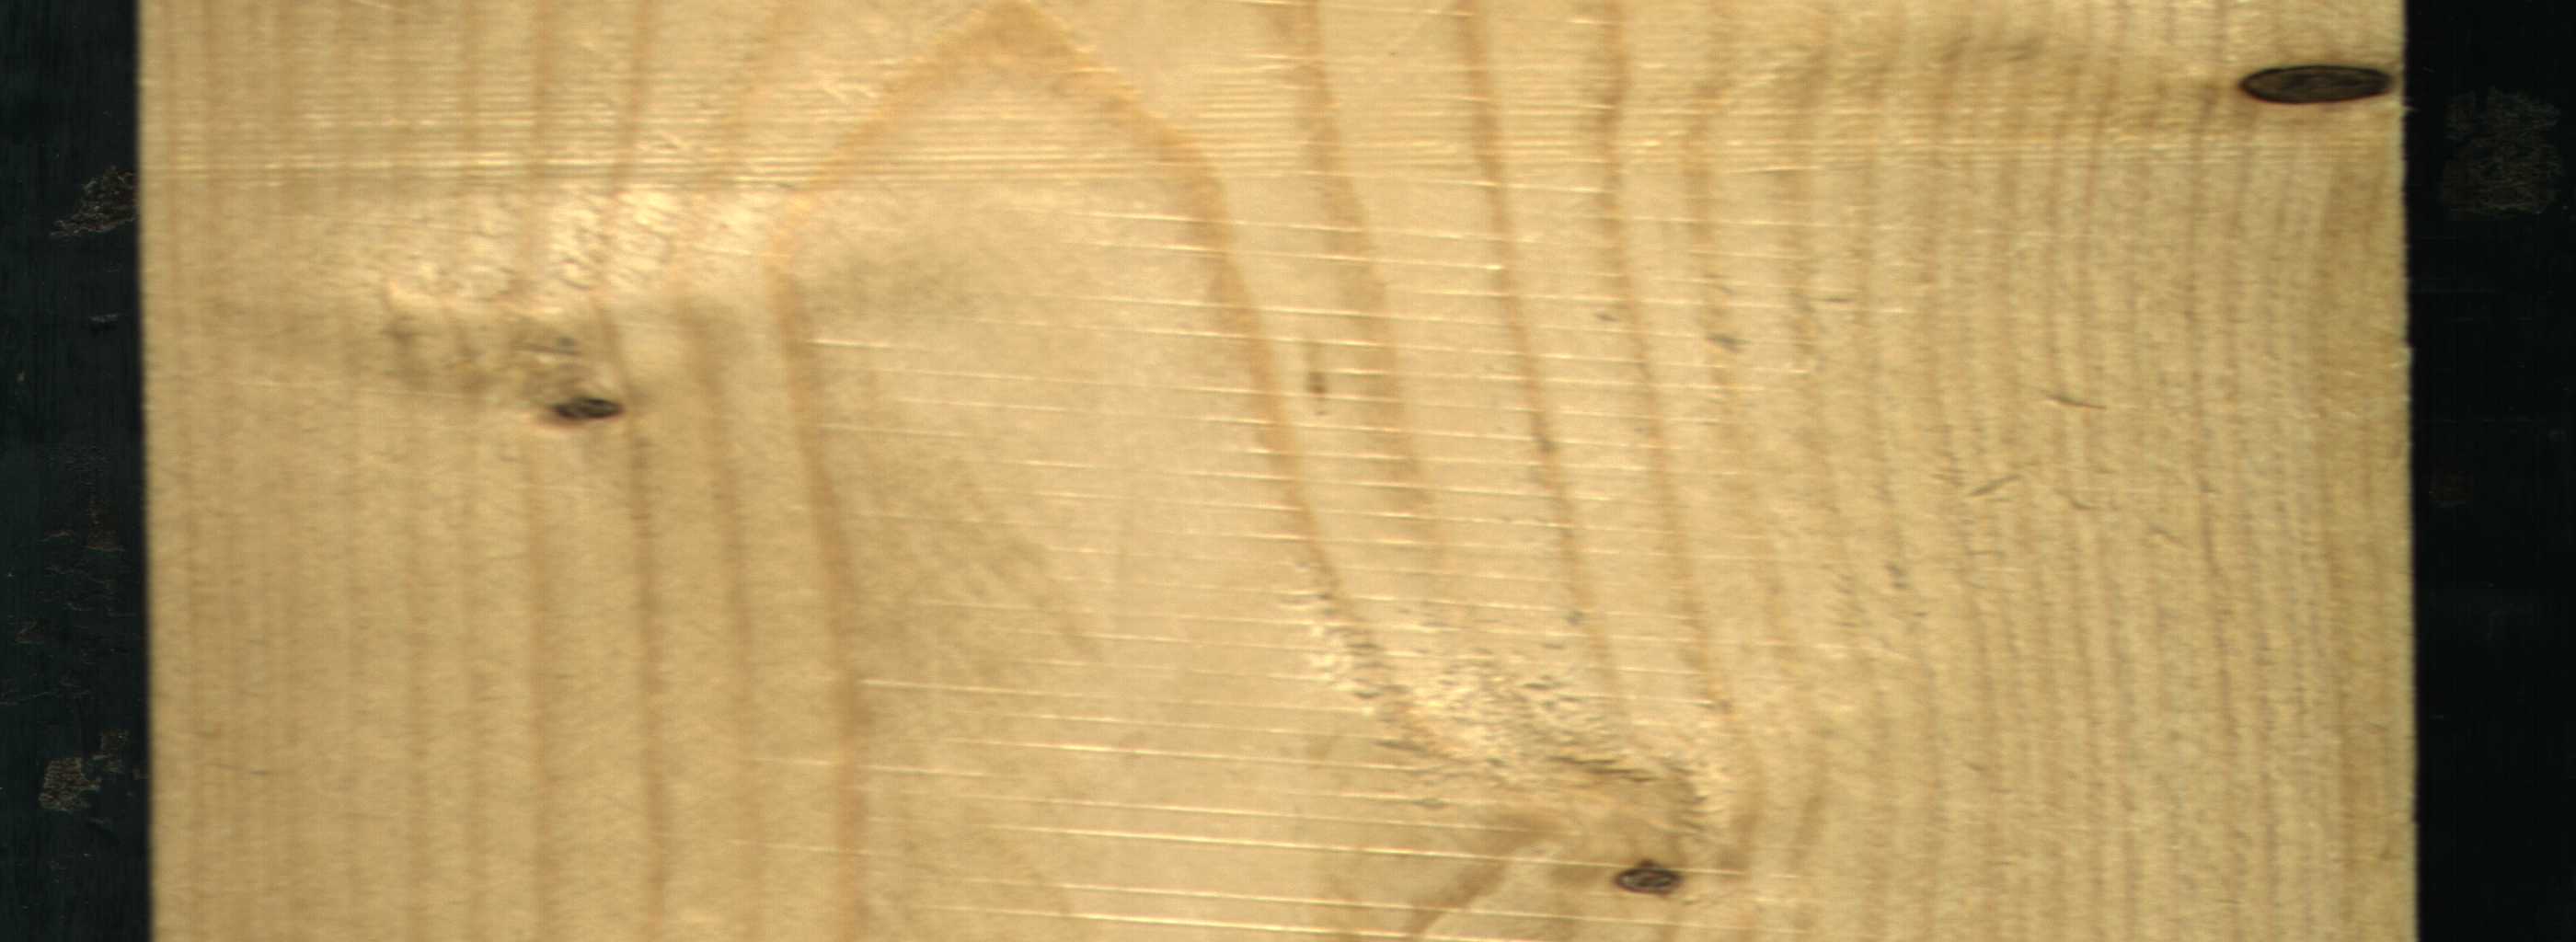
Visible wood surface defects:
Dead_Knot
Dead_Knot
Dead_Knot